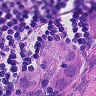
Metastatic tissue present: yes